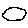
Label: circle